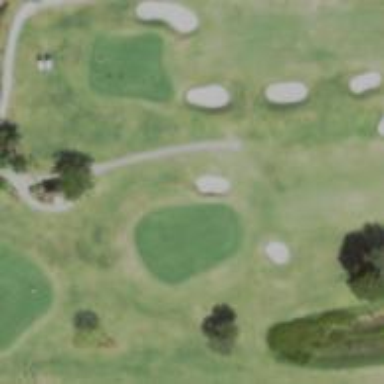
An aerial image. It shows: View of golf hole.